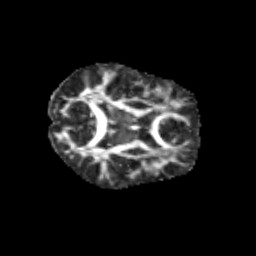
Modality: FA
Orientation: axial
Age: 11
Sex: male
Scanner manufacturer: siemens
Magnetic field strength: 3 T
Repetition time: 3.8 s
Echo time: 0.07 s